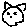
Label: cat